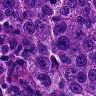
Metastatic tissue present: yes